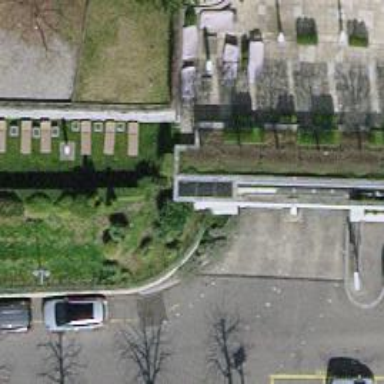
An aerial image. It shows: Retaining wall.